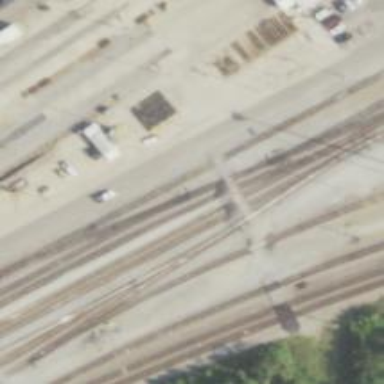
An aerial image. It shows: Crossing for the railway.